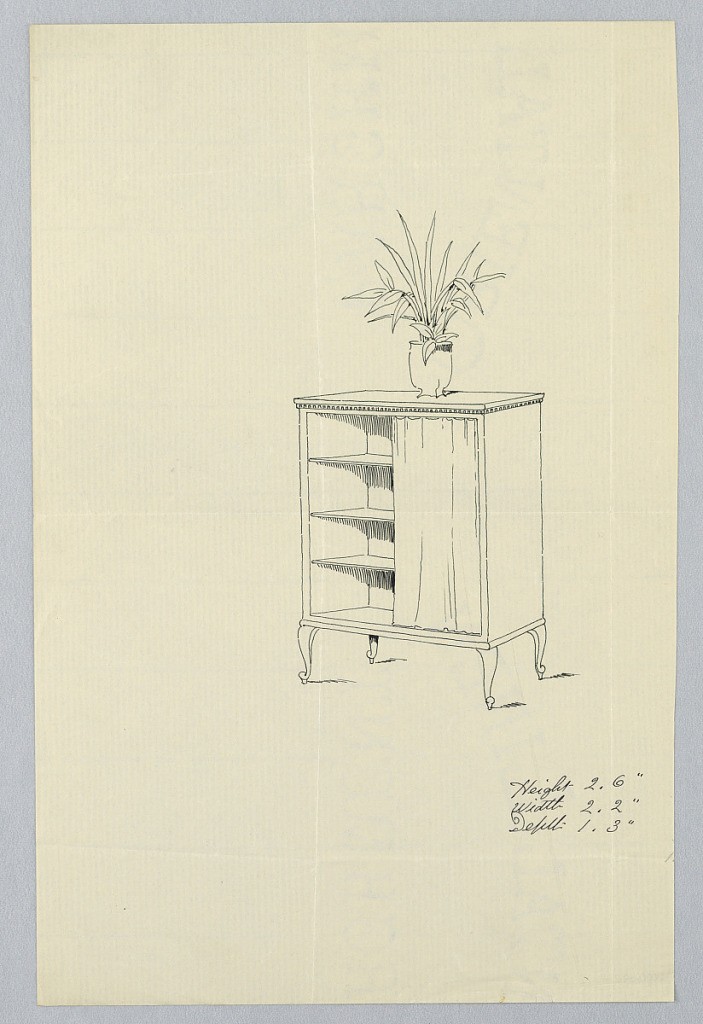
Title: Design for Four-Legged Cabinet with a Curtain
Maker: A.N. Davenport Co.
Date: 1900–05
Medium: Pen and black ink on thin cream paper
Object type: Drawing
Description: Rectangular cabinet with molded top and open front, raised on 4 scroll-like legs; three inside shelves, partly hidden behind curtain at right; potted plant atop cabinet.